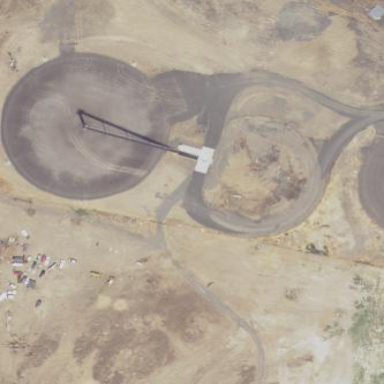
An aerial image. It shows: Silo.